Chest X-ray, PA view. Patient: 40 years old, sex M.
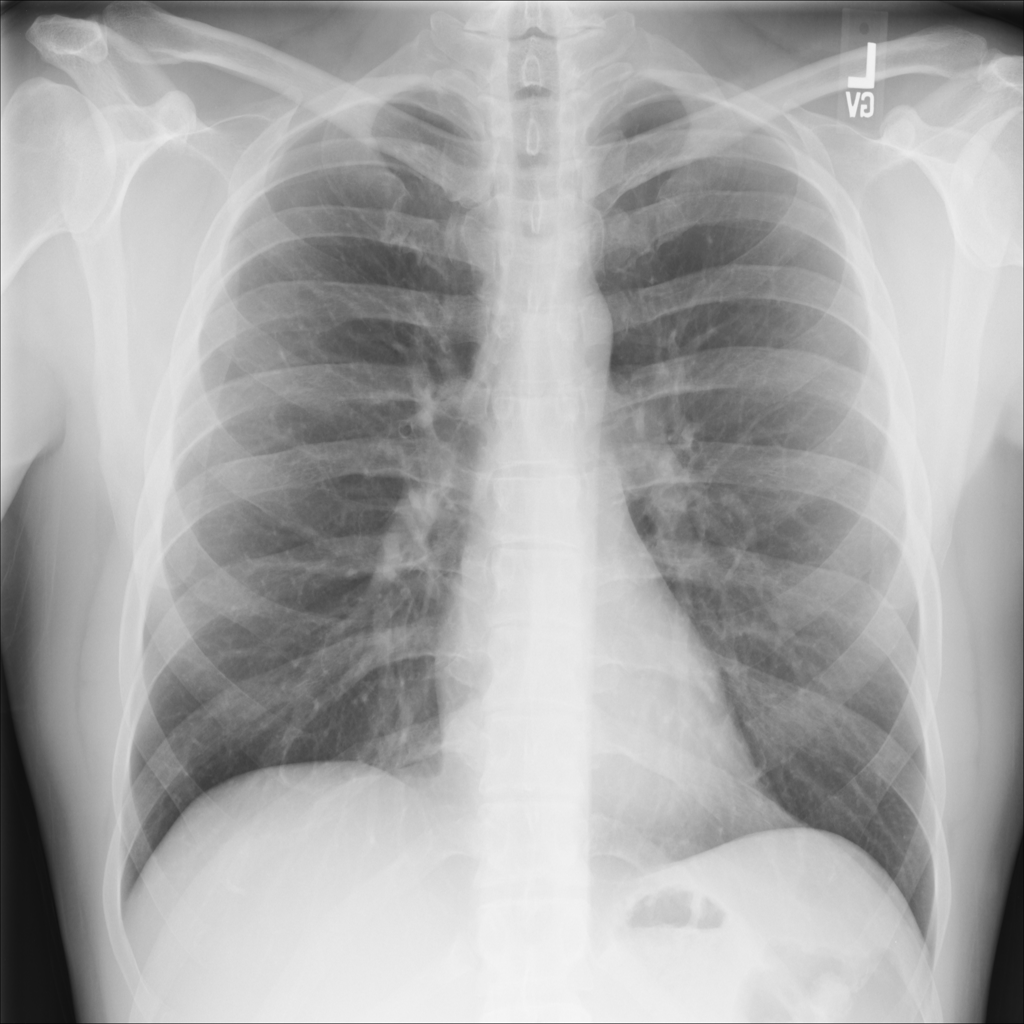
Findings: No Finding